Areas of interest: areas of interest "Park Square"
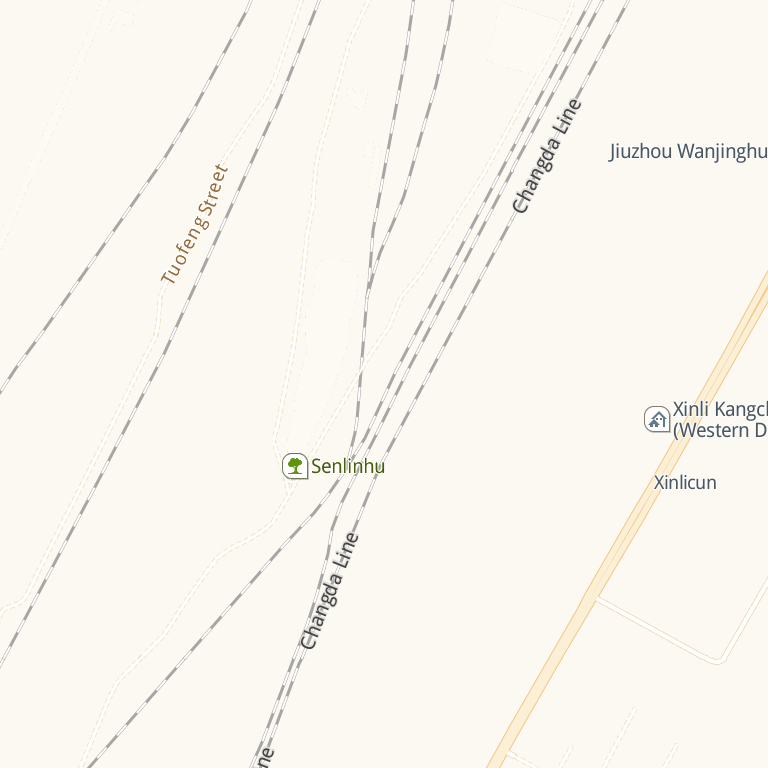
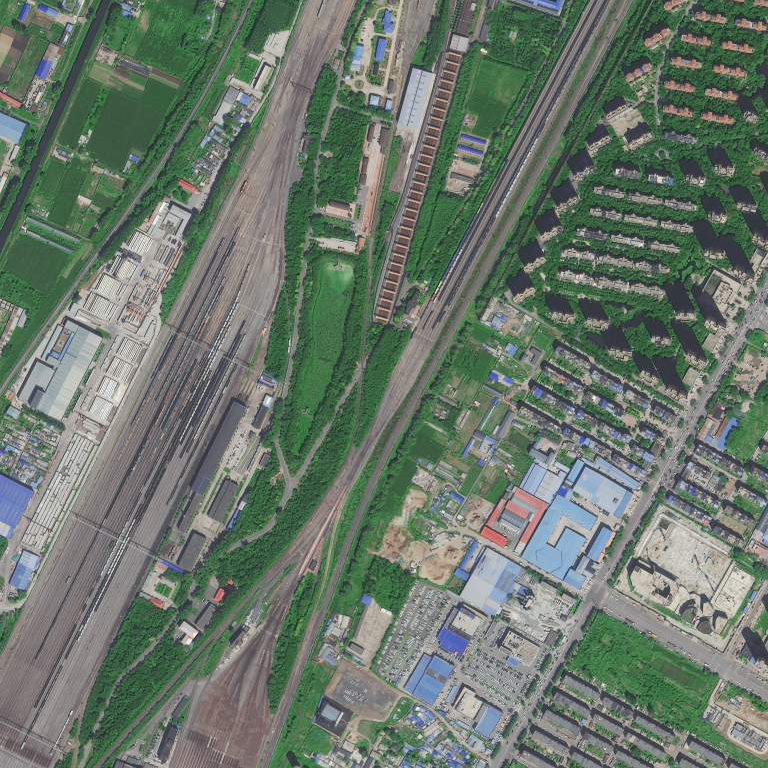